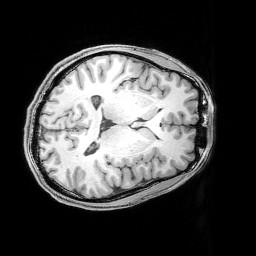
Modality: T1w
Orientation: axial